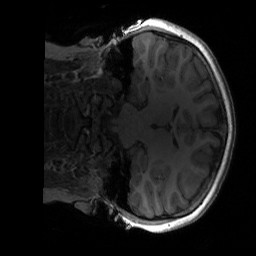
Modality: T1w
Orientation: coronal
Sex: female
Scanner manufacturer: siemens
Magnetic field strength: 3 T
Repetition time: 1.9 s
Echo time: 0.00243 s